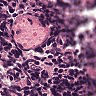
Metastatic tissue present: no